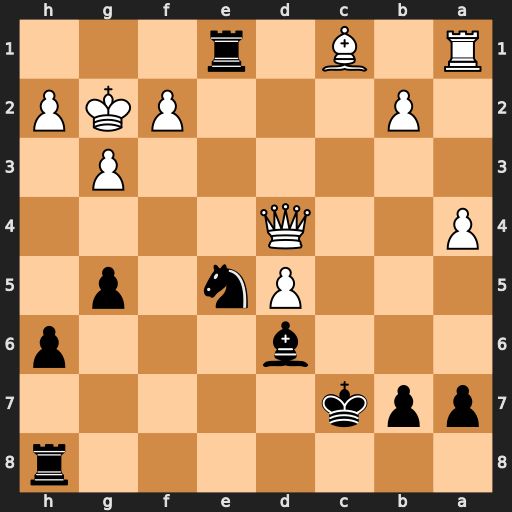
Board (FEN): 7r/ppk5/3b3p/3Pn1p1/P2Q4/6P1/1P3PKP/R1B1r3
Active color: b
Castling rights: -
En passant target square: -
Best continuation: Rg1+ Kxg1 Nf3+ Kg2 Nxd4